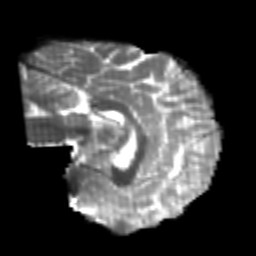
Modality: T2w
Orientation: sagittal
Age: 25
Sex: male
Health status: healthy
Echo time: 0.074 s